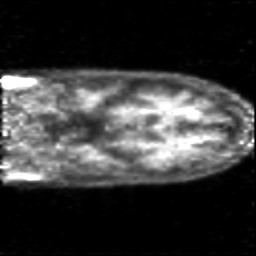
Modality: PET
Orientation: coronal
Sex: female
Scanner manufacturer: siemens